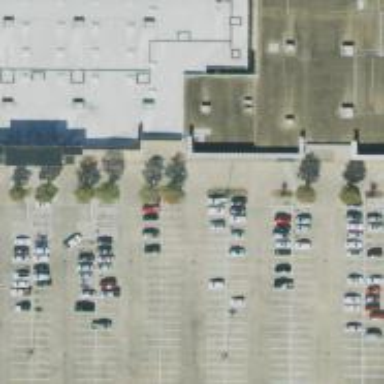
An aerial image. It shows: Parking space is available.